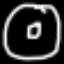
Label: donut